Question: why my Braintree Drop-In controller doesn't have label for Credit Card, Expire date, and CVV on their respective TextField?
It only show blank textfield without label.

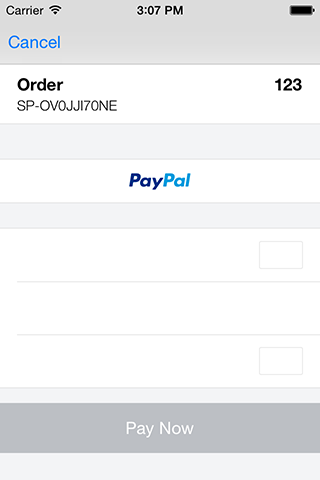
Answer: I haven't found the solution for manual installation. But new BrainTree Pod install (3.6.1) fix the problem (missing label) without showing another problem ('GCC_TREAT_WARNINGS_AS_ERRORS' & 'GCC_WARN_ABOUT_MISSING_NEWLINE')